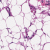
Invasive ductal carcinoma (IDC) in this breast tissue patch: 0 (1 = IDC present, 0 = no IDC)